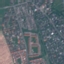
Land use / land cover class: Residential